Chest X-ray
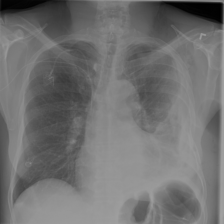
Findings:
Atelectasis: negative
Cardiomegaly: negative
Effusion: negative
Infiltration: negative
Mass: negative
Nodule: negative
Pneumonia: negative
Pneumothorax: negative
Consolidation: negative
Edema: negative
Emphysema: negative
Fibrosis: negative
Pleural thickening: negative
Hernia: negative